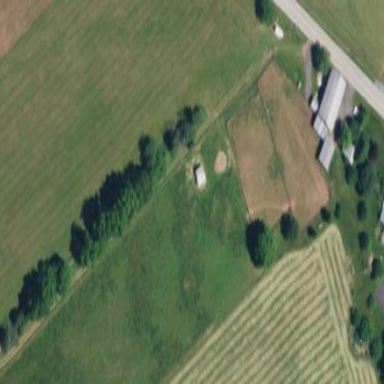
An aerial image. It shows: Farmyard area.